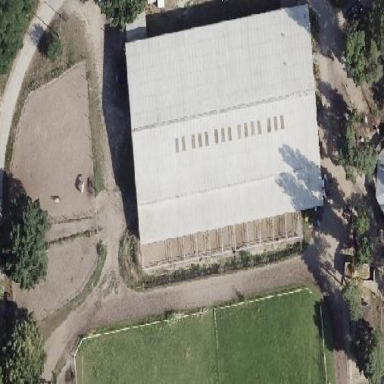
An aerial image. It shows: Stable building part.